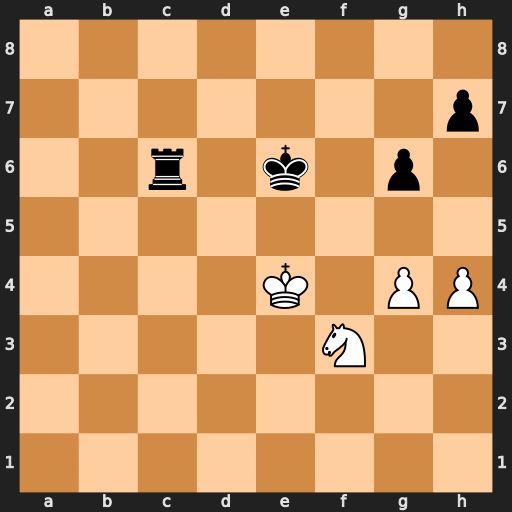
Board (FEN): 8/7p/2r1k1p1/8/4K1PP/5N2/8/8
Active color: w
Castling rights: -
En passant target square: -
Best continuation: Nd4+ Kd6 Nxc6 Kxc6 Ke5